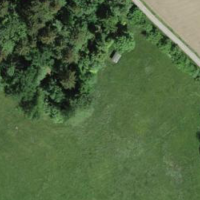
EUNIS habitat code: 25
Species observed at this site:
Veronica filiformis
Coreus marginatus
Euonymus europaeus
Cercopis vulnerata
Athous haemorrhoidalis
Apis mellifera